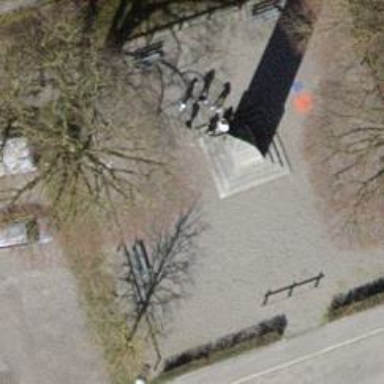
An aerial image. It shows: Historical war memorial.